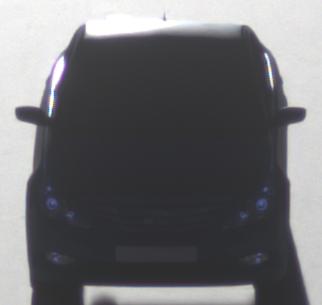
Make: Hyundai
Model: Sonata
Detailed model: Gen. 6 YF
Model produced from: 2009
Model produced until: 2016
Doors: 4
Color: blue
Road condition: dry road
Daytime: sunrise or sunset
Contrast: high contrast